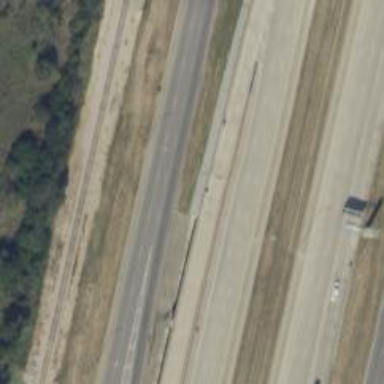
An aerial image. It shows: Secondary road with asphalt surface and frontage road.